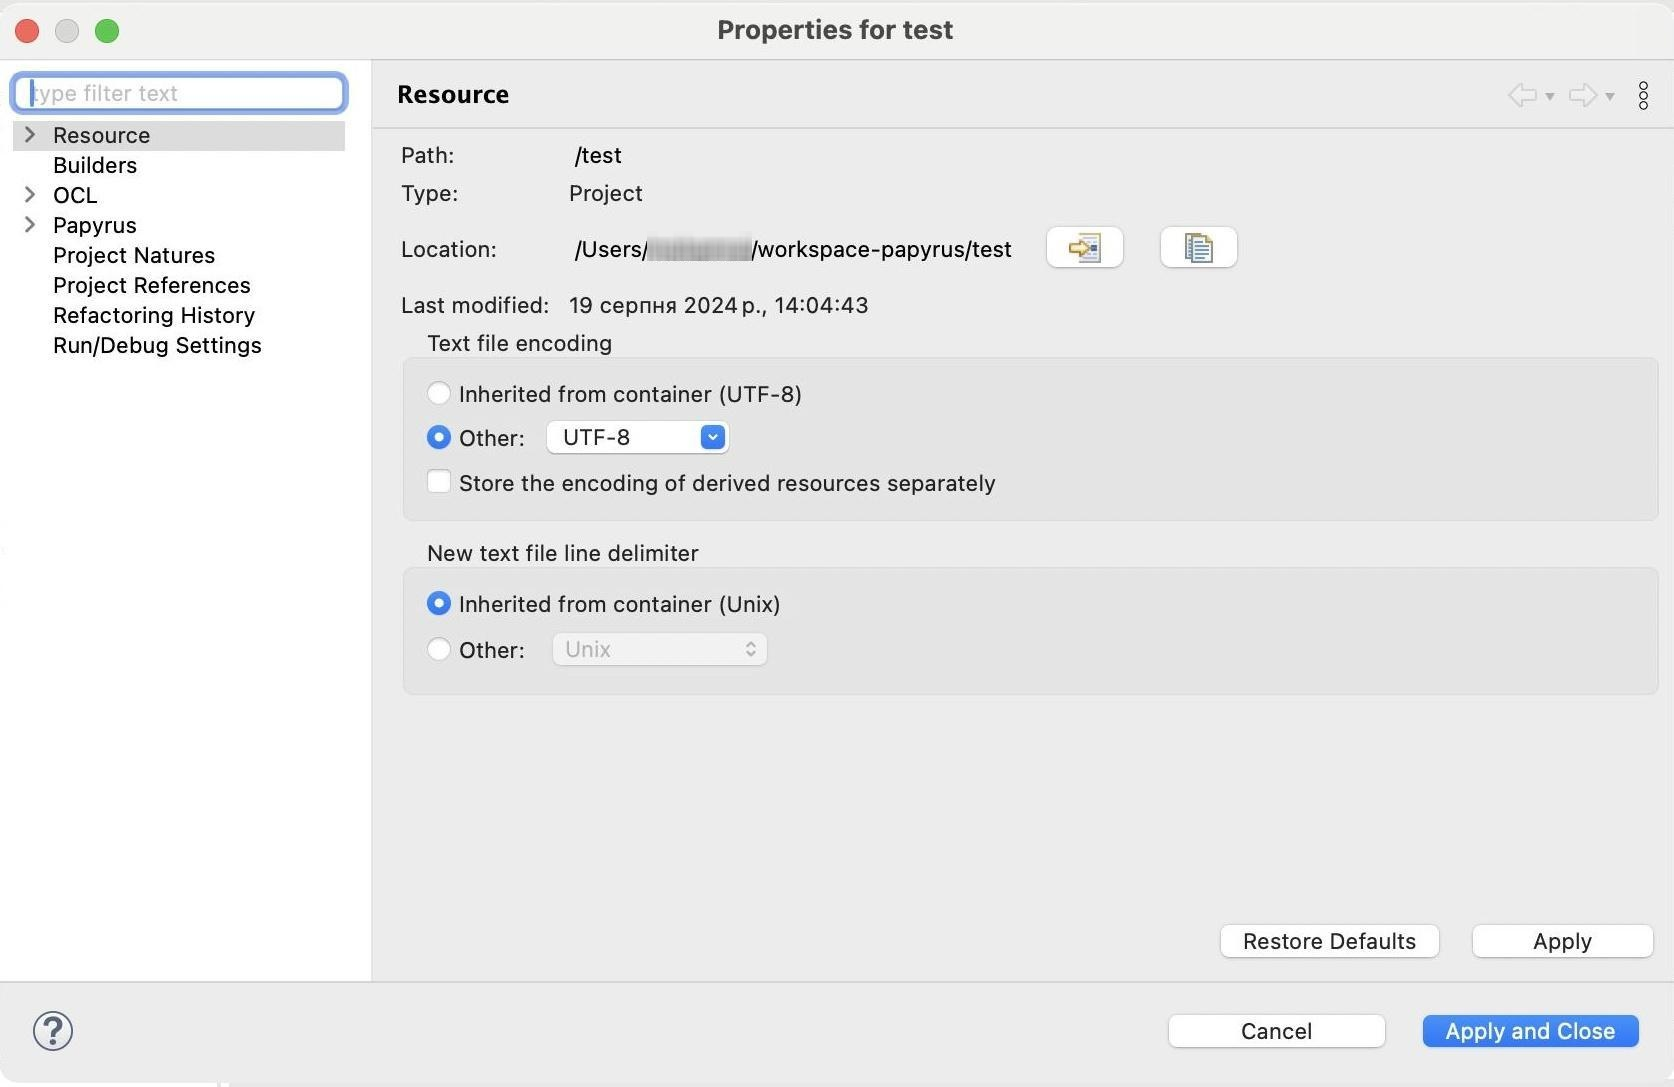
Accessibility tree:
{"name": "Properties_for_test", "role": "AXWindow", "description": null, "role_description": "standard window", "value": null, "position": "370.00;136.00", "size": "838;540", "children": [{"name": "Apply_and_Close", "role": "AXButton", "description": null, "role_description": "button", "value": null, "position": "706.00;502.00", "size": "120;27", "children": []}, {"name": "Cancel", "role": "AXButton", "description": null, "role_description": "button", "value": null, "position": "579.00;502.00", "size": "120;27", "children": []}, {"name": null, "role": "AXToolbar", "description": null, "role_description": "toolbar", "value": null, "position": "12.00;500.00", "size": "30;30", "children": [{"name": "Help", "role": "AXCheckBox", "description": null, "role_description": "checkbox", "value": 0, "position": "12.00;500.00", "size": "30;30", "children": []}]}, {"name": null, "role": "AXScrollArea", "description": null, "role_description": "scroll area", "value": null, "position": "199.00;69.00", "size": "634;415", "children": [{"name": "Apply", "role": "AXButton", "description": null, "role_description": "button", "value": null, "position": "731.00;457.00", "size": "102;27", "children": []}, {"name": "Restore_Defaults", "role": "AXButton", "description": null, "role_description": "button", "value": null, "position": "605.00;457.00", "size": "121;27", "children": []}, {"name": null, "role": "AXGroup", "description": null, "role_description": "group", "value": null, "position": "199.00;268.00", "size": "634;82", "children": [{"name": null, "role": "AXPopUpButton", "description": null, "role_description": "pop up button", "value": "Unix", "position": "273.00;313.00", "size": "115;22", "children": []}, {"name": "Other:", "role": "AXRadioButton", "description": null, "role_description": "radio button", "value": 0, "position": "213.00;316.00", "size": "55;15", "children": []}, {"name": "Inherited_from_container_(Unix)", "role": "AXRadioButton", "description": null, "role_description": "radio button", "value": 1, "position": "213.00;293.00", "size": "183;15", "children": []}, {"name": null, "role": "AXStaticText", "description": null, "role_description": "text", "value": "New text file line delimiter", "position": "210.00;268.00", "size": "144;14", "children": []}]}, {"name": null, "role": "AXGroup", "description": null, "role_description": "group", "value": null, "position": "199.00;163.00", "size": "634;100", "children": [{"name": "Store_the_encoding_of_derived_resources_separately", "role": "AXCheckBox", "description": null, "role_description": "checkbox", "value": 0, "position": "213.00;232.00", "size": "290;16", "children": []}, {"name": null, "role": "AXComboBox", "description": null, "role_description": "combo box", "value": "UTF-8", "position": "273.00;208.00", "size": "94;19", "children": [{"name": "", "role": "AXButton", "description": null, "role_description": "button", "value": null, "position": "349.00;208.00", "size": "22;19", "children": []}]}, {"name": "Other:", "role": "AXRadioButton", "description": null, "role_description": "radio button", "value": 1, "position": "213.00;210.00", "size": "55;15", "children": []}, {"name": "Inherited_from_container_(UTF-8)", "role": "AXRadioButton", "description": null, "role_description": "radio button", "value": 0, "position": "213.00;188.00", "size": "194;15", "children": []}, {"name": null, "role": "AXStaticText", "description": null, "role_description": "text", "value": "Text file encoding", "position": "210.00;163.00", "size": "101;14", "children": []}]}, {"name": null, "role": "AXStaticText", "description": null, "role_description": "text", "value": "19 серпня 2024 р., 14:04:43", "position": "283.00;144.00", "size": "550;14", "children": []}, {"name": null, "role": "AXStaticText", "description": null, "role_description": "text", "value": "Last modified:", "position": "199.00;144.00", "size": "79;14", "children": []}, {"name": "", "role": "AXButton", "description": null, "role_description": "button", "value": null, "position": "574.00;107.00", "size": "52;32", "children": []}, {"name": "", "role": "AXButton", "description": null, "role_description": "button", "value": null, "position": "517.00;107.00", "size": "52;32", "children": []}, {"name": null, "role": "AXScrollArea", "description": null, "role_description": "scroll area", "value": null, "position": "283.00;116.00", "size": "229;13", "children": [{"name": null, "role": "AXTextArea", "description": null, "role_description": "text entry area", "value": "/Users/[username]/workspace-papyrus/test", "position": "283.00;116.00", "size": "229;13", "children": []}]}, {"name": null, "role": "AXStaticText", "description": null, "role_description": "text", "value": "Location:", "position": "199.00;116.00", "size": "53;14", "children": []}, {"name": null, "role": "AXStaticText", "description": null, "role_description": "text", "value": "Project", "position": "283.00;88.00", "size": "42;14", "children": []}, {"name": null, "role": "AXStaticText", "description": null, "role_description": "text", "value": "Type:", "position": "199.00;88.00", "size": "33;14", "children": []}, {"name": null, "role": "AXScrollArea", "description": null, "role_description": "scroll area", "value": null, "position": "283.00;69.00", "size": "550;13", "children": [{"name": null, "role": "AXTextArea", "description": null, "role_description": "text entry area", "value": "/test", "position": "283.00;69.00", "size": "550;13", "children": []}]}, {"name": null, "role": "AXStaticText", "description": null, "role_description": "text", "value": "Path:", "position": "199.00;69.00", "size": "31;14", "children": []}]}, {"name": null, "role": "AXToolbar", "description": "", "role_description": "toolbar", "value": null, "position": "751.00;35.00", "size": "82;22", "children": [{"name": "Back", "role": "AXMenuButton", "description": null, "role_description": "menu button", "value": null, "position": "751.00;35.00", "size": "22;22", "children": []}, {"name": "Forward", "role": "AXMenuButton", "description": null, "role_description": "menu button", "value": null, "position": "781.00;35.00", "size": "22;22", "children": []}, {"name": "Additional_Dialog_Actions", "role": "AXButton", "description": null, "role_description": "button", "value": null, "position": "811.00;35.00", "size": "22;22", "children": []}]}, {"name": null, "role": "AXStaticText", "description": "", "role_description": "text", "value": "Resource", "position": "196.00;35.00", "size": "548;21", "children": []}, {"name": null, "role": "AXSplitter", "description": null, "role_description": "splitter", "value": 180, "position": "180.00;28.00", "size": "5;461", "children": []}, {"name": null, "role": "AXScrollArea", "description": null, "role_description": "scroll area", "value": null, "position": "7.00;59.00", "size": "166;430", "children": [{"name": null, "role": "AXOutline", "description": null, "role_description": "outline", "value": null, "position": "7.00;59.00", "size": "166;430", "children": [{"name": null, "role": "AXRow", "description": null, "role_description": "outline row", "value": null, "position": "7.00;59.00", "size": "166;15", "children": [{"name": null, "role": "AXGroup", "description": null, "role_description": "group", "value": null, "position": "7.00;59.00", "size": "125;15", "children": [{"name": null, "role": "AXDisclosureTriangle", "description": null, "role_description": "disclosure triangle", "value": 0, "position": "9.00;59.00", "size": "12;14", "children": []}, {"name": null, "role": "AXStaticText", "description": null, "role_description": "text", "value": "Resource", "position": "25.00;59.00", "size": "106;14", "children": []}]}]}, {"name": null, "role": "AXRow", "description": null, "role_description": "outline row", "value": null, "position": "7.00;74.00", "size": "166;15", "children": [{"name": null, "role": "AXStaticText", "description": null, "role_description": "text", "value": "Builders", "position": "25.00;74.00", "size": "106;14", "children": []}]}, {"name": null, "role": "AXRow", "description": null, "role_description": "outline row", "value": null, "position": "7.00;89.00", "size": "166;15", "children": [{"name": null, "role": "AXGroup", "description": null, "role_description": "group", "value": null, "position": "7.00;89.00", "size": "125;15", "children": [{"name": null, "role": "AXDisclosureTriangle", "description": null, "role_description": "disclosure triangle", "value": 0, "position": "9.00;89.00", "size": "12;14", "children": []}, {"name": null, "role": "AXStaticText", "description": null, "role_description": "text", "value": "OCL", "position": "25.00;89.00", "size": "106;14", "children": []}]}]}, {"name": null, "role": "AXRow", "description": null, "role_description": "outline row", "value": null, "position": "7.00;104.00", "size": "166;15", "children": [{"name": null, "role": "AXGroup", "description": null, "role_description": "group", "value": null, "position": "7.00;104.00", "size": "125;15", "children": [{"name": null, "role": "AXDisclosureTriangle", "description": null, "role_description": "disclosure triangle", "value": 0, "position": "9.00;104.00", "size": "12;14", "children": []}, {"name": null, "role": "AXStaticText", "description": null, "role_description": "text", "value": "Papyrus", "position": "25.00;104.00", "size": "106;14", "children": []}]}]}, {"name": null, "role": "AXRow", "description": null, "role_description": "outline row", "value": null, "position": "7.00;119.00", "size": "166;15", "children": [{"name": null, "role": "AXStaticText", "description": null, "role_description": "text", "value": "Project Natures", "position": "25.00;119.00", "size": "106;14", "children": []}]}, {"name": null, "role": "AXRow", "description": null, "role_description": "outline row", "value": null, "position": "7.00;134.00", "size": "166;15", "children": [{"name": null, "role": "AXStaticText", "description": null, "role_description": "text", "value": "Project References", "position": "25.00;134.00", "size": "106;14", "children": []}]}, {"name": null, "role": "AXRow", "description": null, "role_description": "outline row", "value": null, "position": "7.00;149.00", "size": "166;15", "children": [{"name": null, "role": "AXStaticText", "description": null, "role_description": "text", "value": "Refactoring History", "position": "25.00;149.00", "size": "106;14", "children": []}]}, {"name": null, "role": "AXRow", "description": null, "role_description": "outline row", "value": null, "position": "7.00;164.00", "size": "166;15", "children": [{"name": null, "role": "AXStaticText", "description": null, "role_description": "text", "value": "Run/Debug Settings", "position": "25.00;164.00", "size": "106;14", "children": []}]}, {"name": null, "role": "AXColumn", "description": null, "role_description": "column", "value": null, "position": "7.00;59.00", "size": "125;430", "children": []}]}]}, {"name": "type_filter_text", "role": "AXTextField", "description": null, "role_description": "search text field", "value": "", "position": "7.00;35.00", "size": "166;19", "children": []}, {"name": null, "role": "AXButton", "description": null, "role_description": "close button", "value": null, "position": "7.00;6.00", "size": "14;16", "children": []}, {"name": null, "role": "AXButton", "description": null, "role_description": "zoom button", "value": null, "position": "47.00;6.00", "size": "14;16", "children": [{"name": null, "role": "AXGroup", "description": null, "role_description": "group", "value": null, "position": "47.00;6.00", "size": "14;16", "children": []}]}, {"name": null, "role": "AXButton", "description": null, "role_description": "minimize button", "value": null, "position": "27.00;6.00", "size": "14;16", "children": []}, {"name": null, "role": "AXStaticText", "description": null, "role_description": "text", "value": "Properties for test", "position": "357.00;5.00", "size": "123;16", "children": []}]}